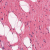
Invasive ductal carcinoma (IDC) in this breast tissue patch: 0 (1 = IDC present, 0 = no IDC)